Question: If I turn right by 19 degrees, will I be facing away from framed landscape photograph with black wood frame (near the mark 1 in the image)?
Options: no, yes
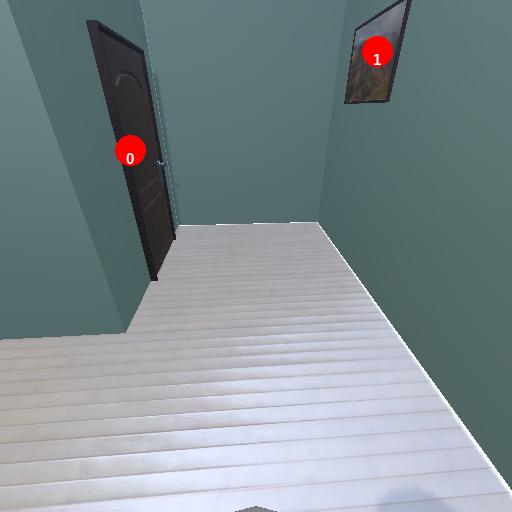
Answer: no